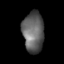
Tissue: skin
Cell type: Fibroblasts
Senescence score: 0.7849
Nuclear area (px): 850
Mean DAPI intensity: 96.841